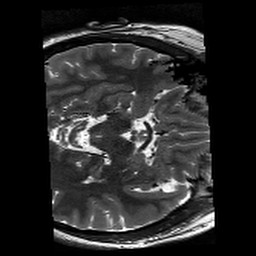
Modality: T2w
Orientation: axial